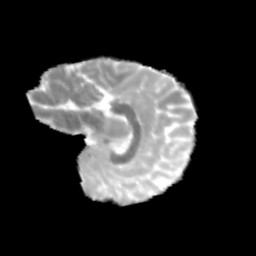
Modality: MD
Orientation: sagittal
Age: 11
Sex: male
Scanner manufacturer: siemens
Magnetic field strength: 3 T
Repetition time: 3.8 s
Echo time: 0.07 s